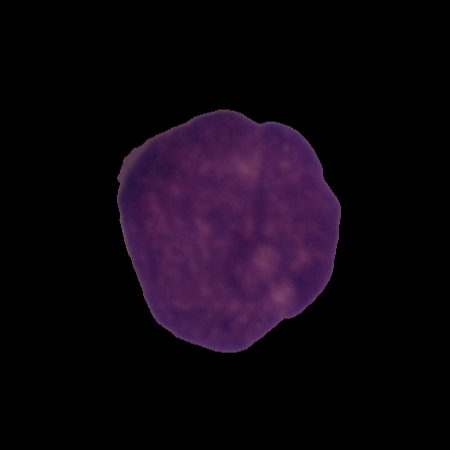
Label: cancer